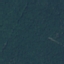
Land use / land cover class: Forest